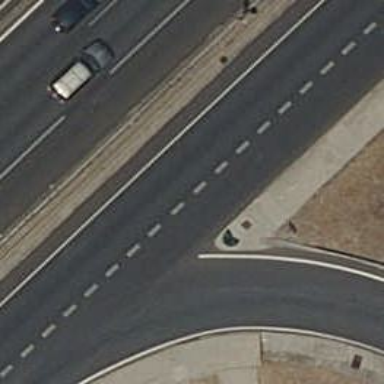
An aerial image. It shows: Kerb barrier.